Interaction volume radius: 5 \u00c5
Interaction volume height: 10 \u00c5
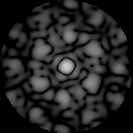
Disorder parameter: 0.5552